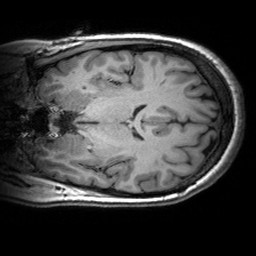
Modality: T1w
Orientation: coronal
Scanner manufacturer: siemens
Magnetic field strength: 3 T
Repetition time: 2.53 s
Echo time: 0.00299 s